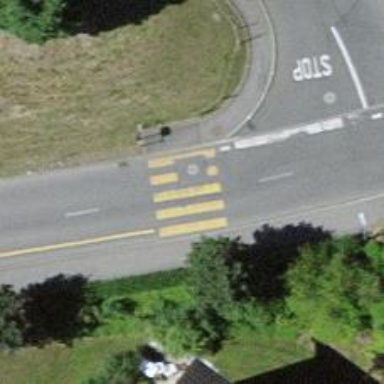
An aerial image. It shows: Pedestrian crossing with zebra markings on the footway.